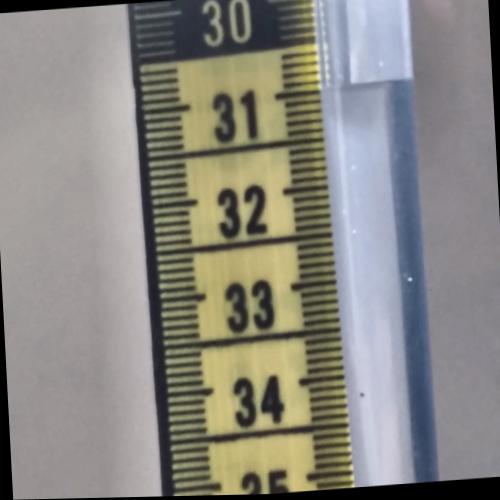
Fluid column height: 31.0 cm